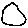
Label: circle